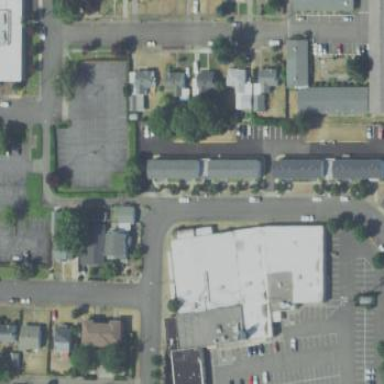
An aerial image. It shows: Building housing bowling alley.